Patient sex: M
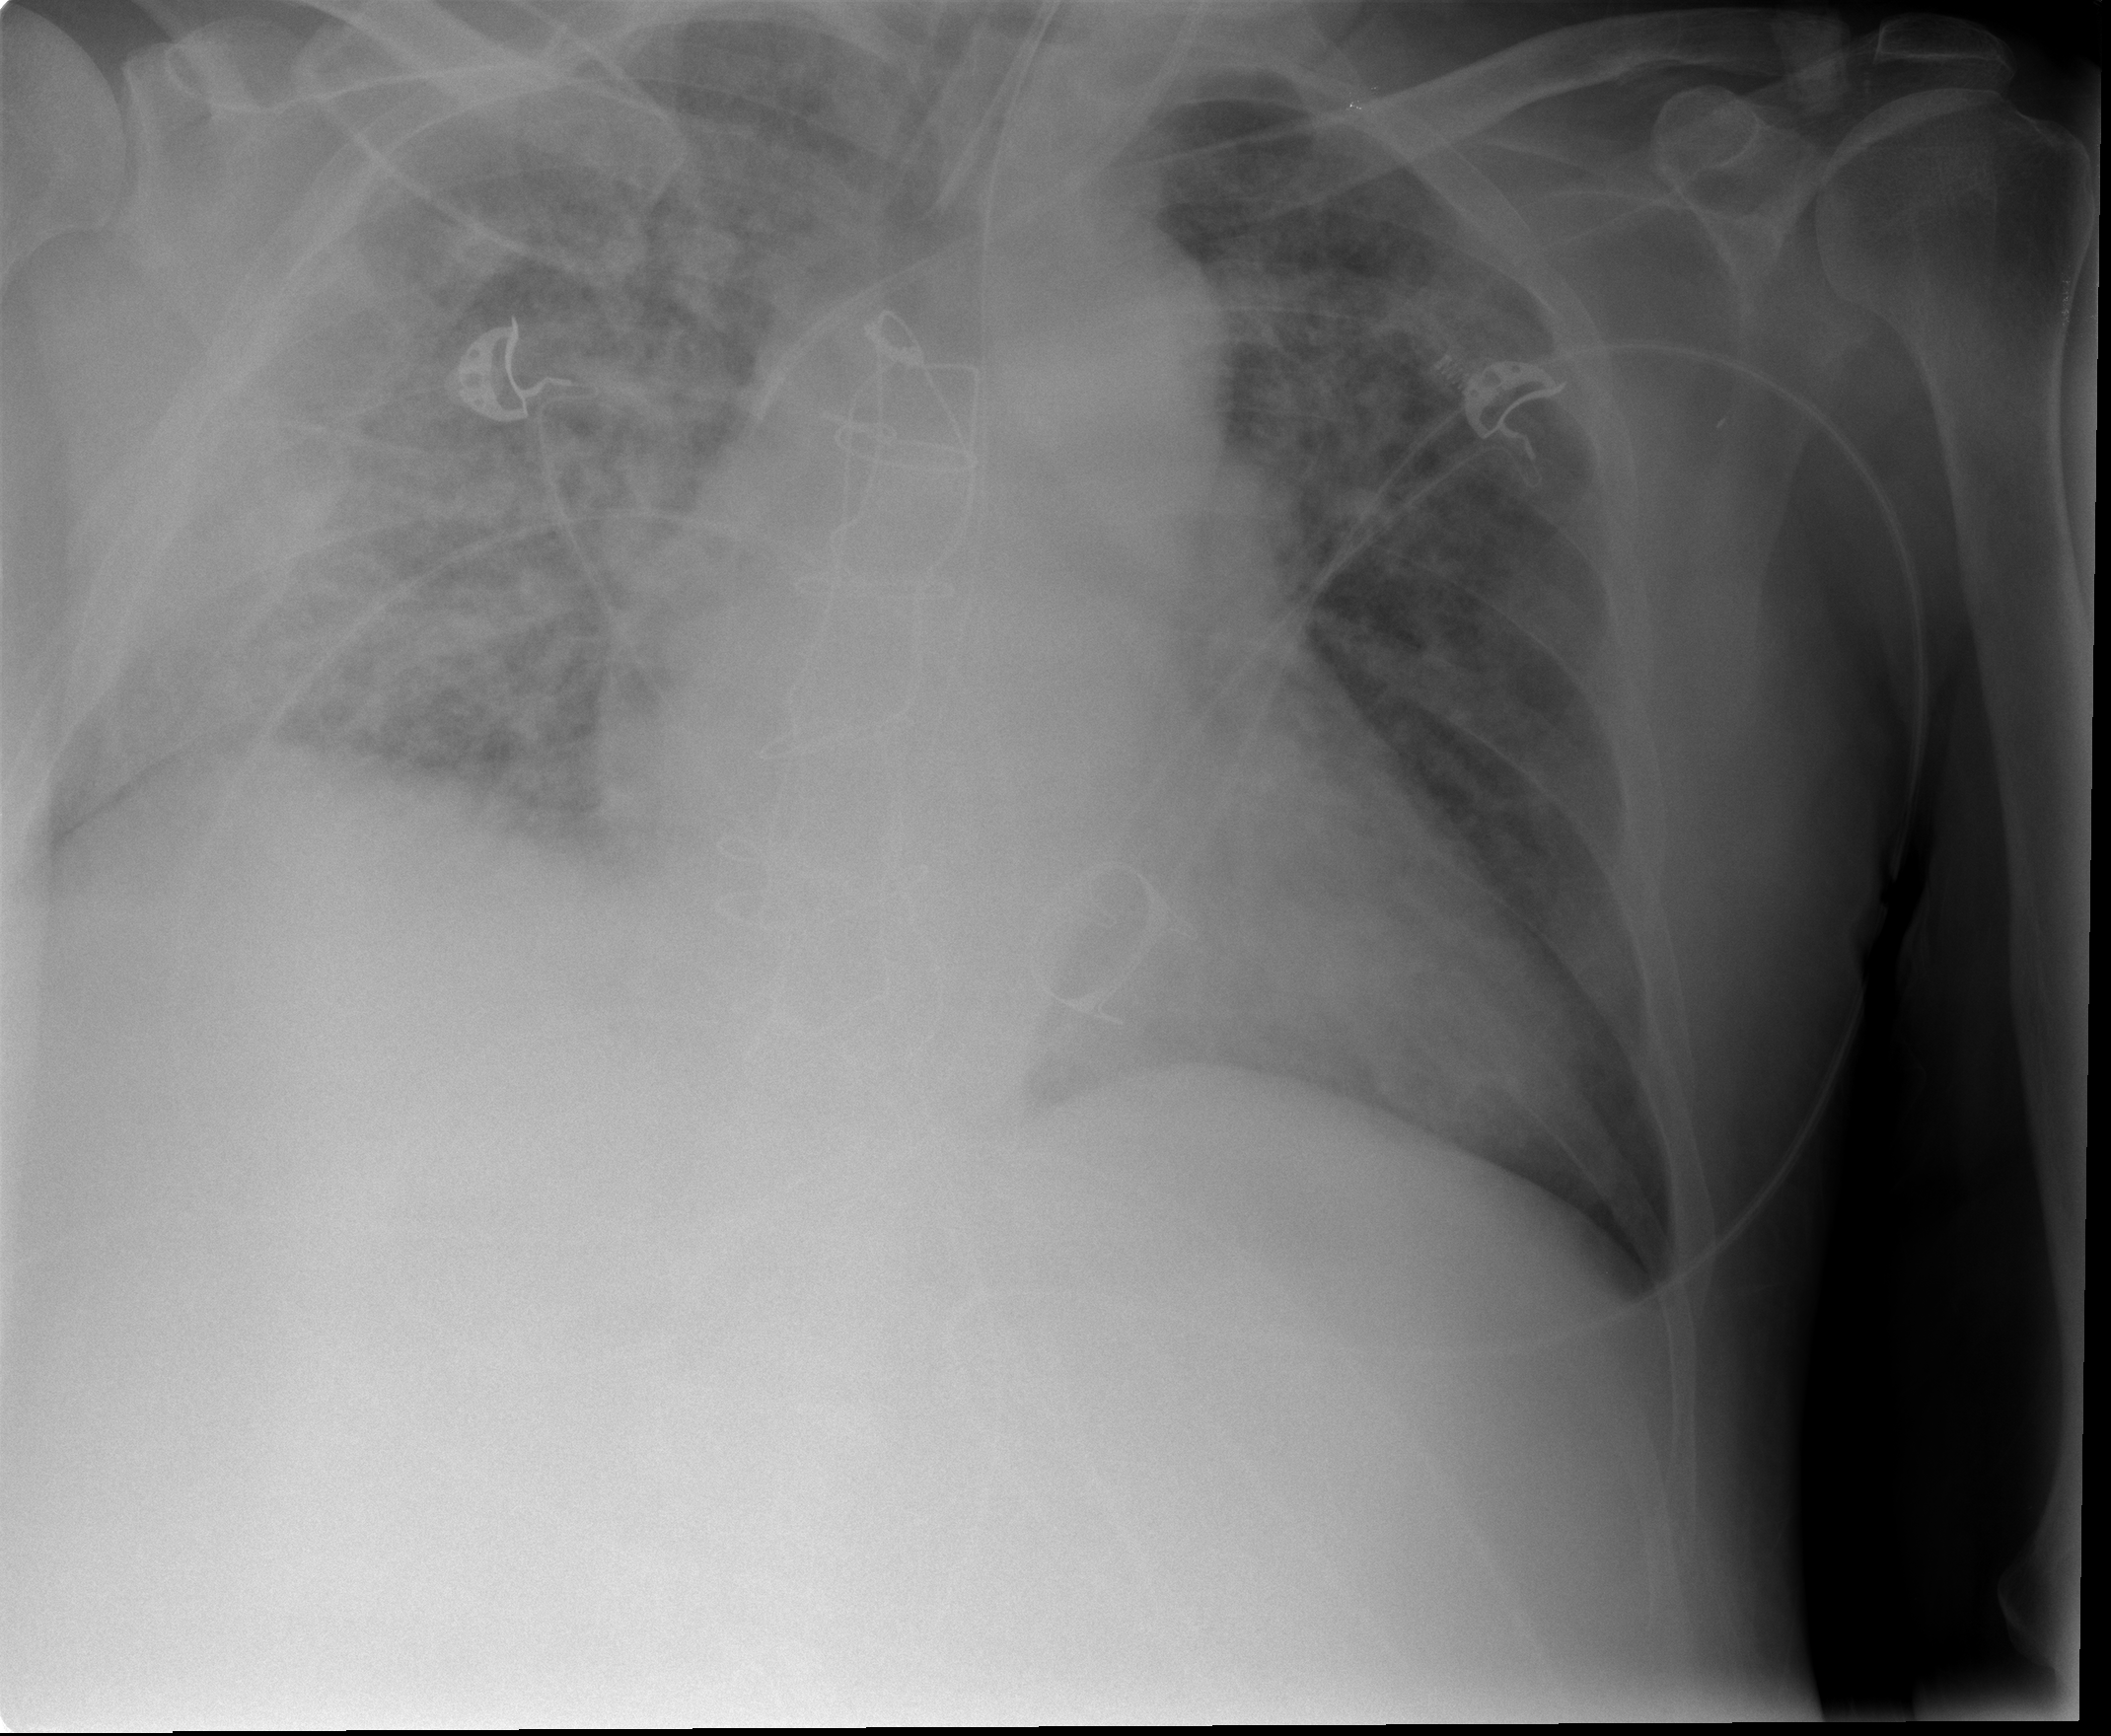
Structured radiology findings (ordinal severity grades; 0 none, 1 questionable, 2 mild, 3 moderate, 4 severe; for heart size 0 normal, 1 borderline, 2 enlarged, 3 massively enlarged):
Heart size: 2
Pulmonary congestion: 2
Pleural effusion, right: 0
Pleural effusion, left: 0
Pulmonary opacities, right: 3
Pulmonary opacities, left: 3
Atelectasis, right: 2
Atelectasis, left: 2